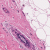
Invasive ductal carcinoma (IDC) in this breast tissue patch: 0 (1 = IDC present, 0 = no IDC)